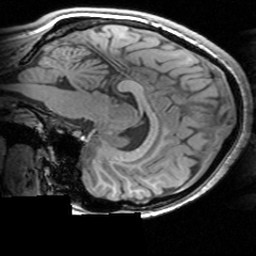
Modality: T1w
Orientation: sagittal
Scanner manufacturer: siemens
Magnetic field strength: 3 T
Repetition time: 1.63 s
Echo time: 0.00311 s